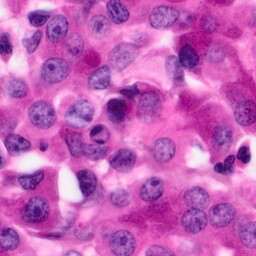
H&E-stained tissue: Pancreatic